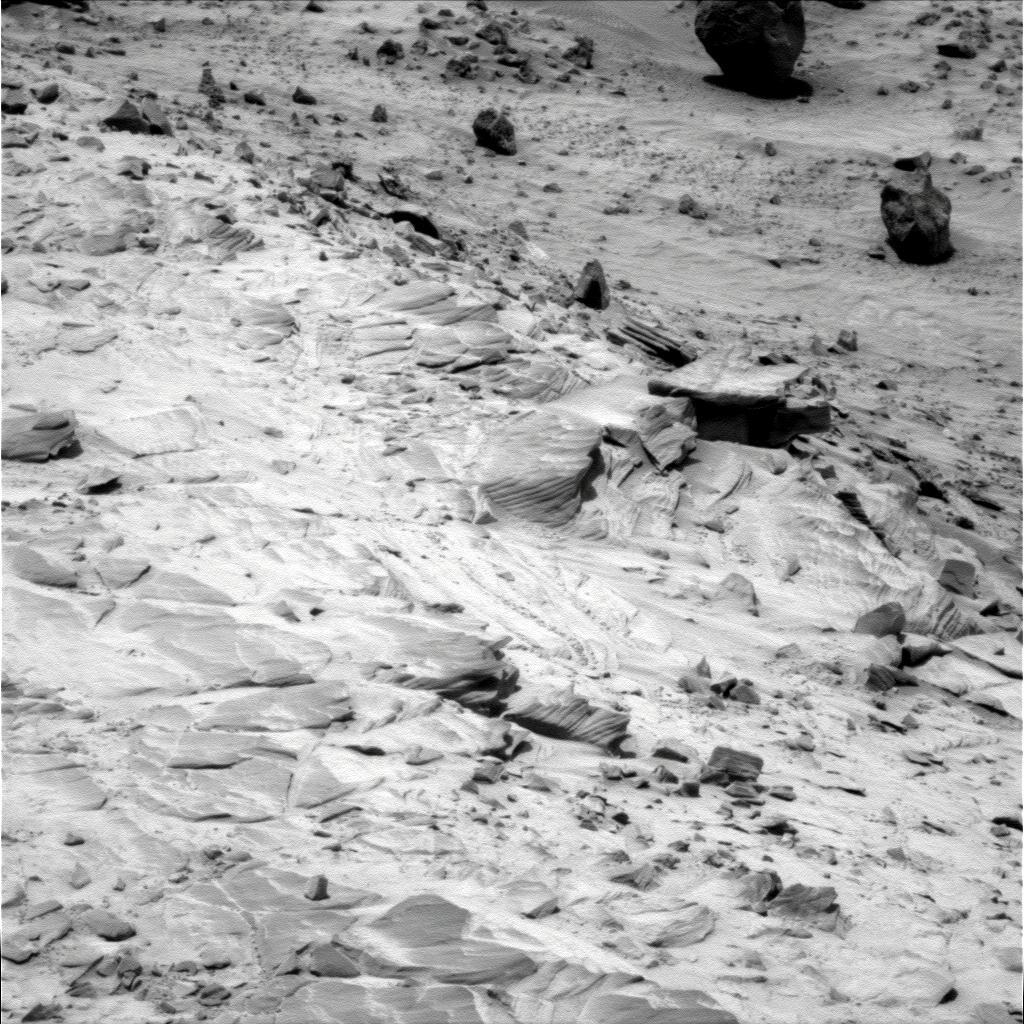
Terrain classes present: Bedrock, Gravel / Sand / Soil, Rock, Shadow